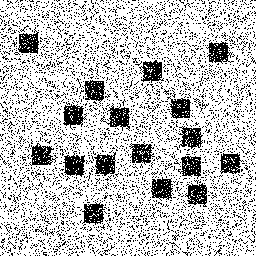
Squares: 17
Triangles: 0
Stars: 0
Total shapes: 17